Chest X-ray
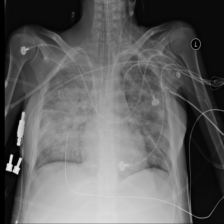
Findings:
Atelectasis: negative
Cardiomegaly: negative
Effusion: negative
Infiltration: negative
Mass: negative
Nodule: negative
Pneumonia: negative
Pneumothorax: negative
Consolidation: negative
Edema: negative
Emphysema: negative
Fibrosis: negative
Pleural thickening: negative
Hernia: negative